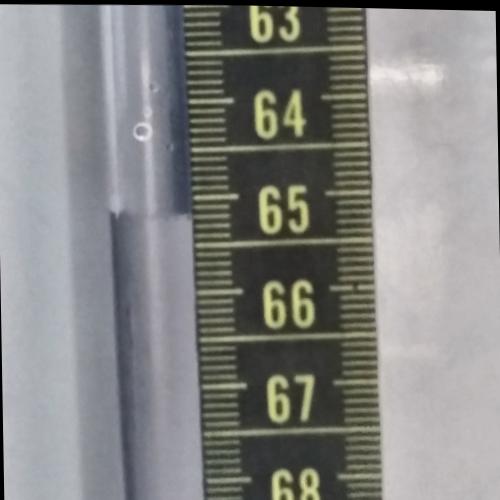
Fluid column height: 65.2 cm